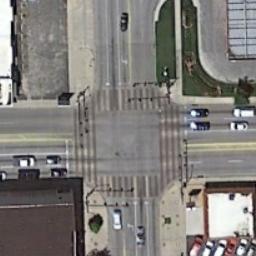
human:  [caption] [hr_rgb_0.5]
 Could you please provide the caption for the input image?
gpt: There are some cars at the intersection on the right .

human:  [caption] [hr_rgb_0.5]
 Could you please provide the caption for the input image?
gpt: There are several vehicles on the road at the intersection, There are several buildings around the intersection, And many cars are parked in the open space near the intersection .

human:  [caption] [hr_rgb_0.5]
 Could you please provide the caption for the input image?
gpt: There are several cars at the intersection .

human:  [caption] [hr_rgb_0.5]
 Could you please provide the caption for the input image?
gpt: An intersection with sparse traffic is between some buildings .

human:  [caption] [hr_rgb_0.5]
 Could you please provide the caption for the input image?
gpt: An intersection beside a black building .